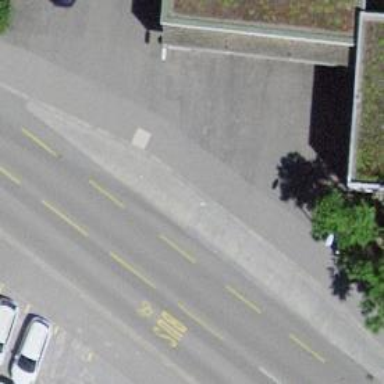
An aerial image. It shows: Bus stop with shelter. It is platform for public transport.